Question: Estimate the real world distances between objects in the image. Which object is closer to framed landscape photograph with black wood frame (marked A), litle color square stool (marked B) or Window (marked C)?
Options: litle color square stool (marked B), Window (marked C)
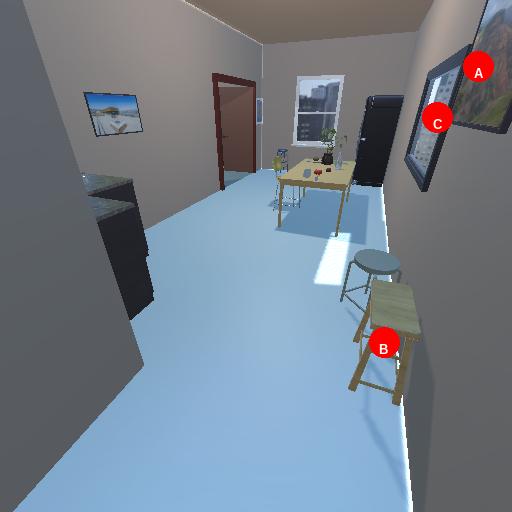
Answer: litle color square stool (marked B)